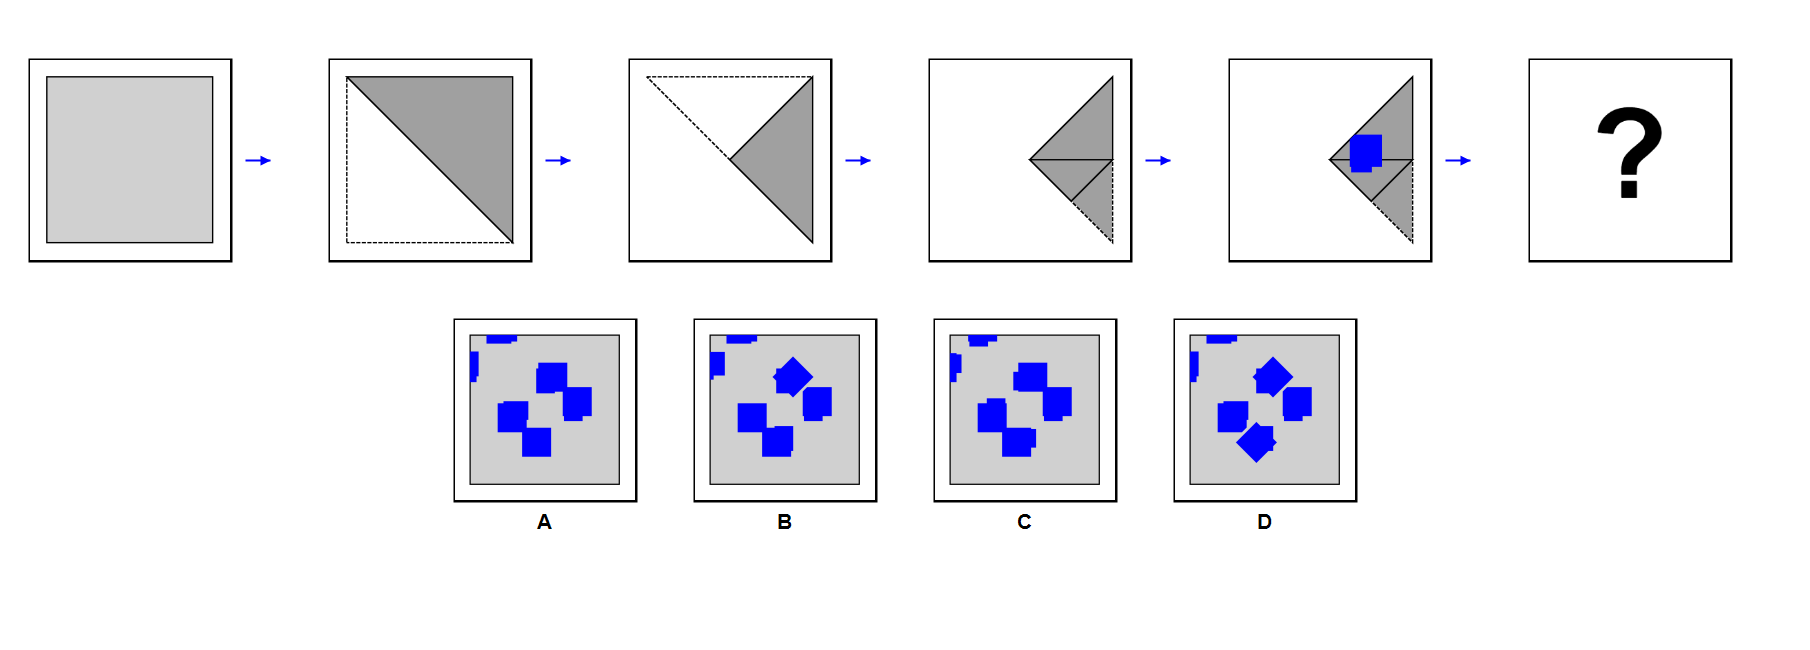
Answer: C